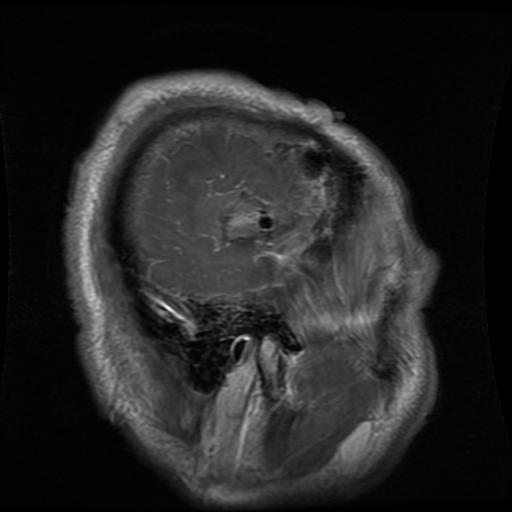
Label: glioma